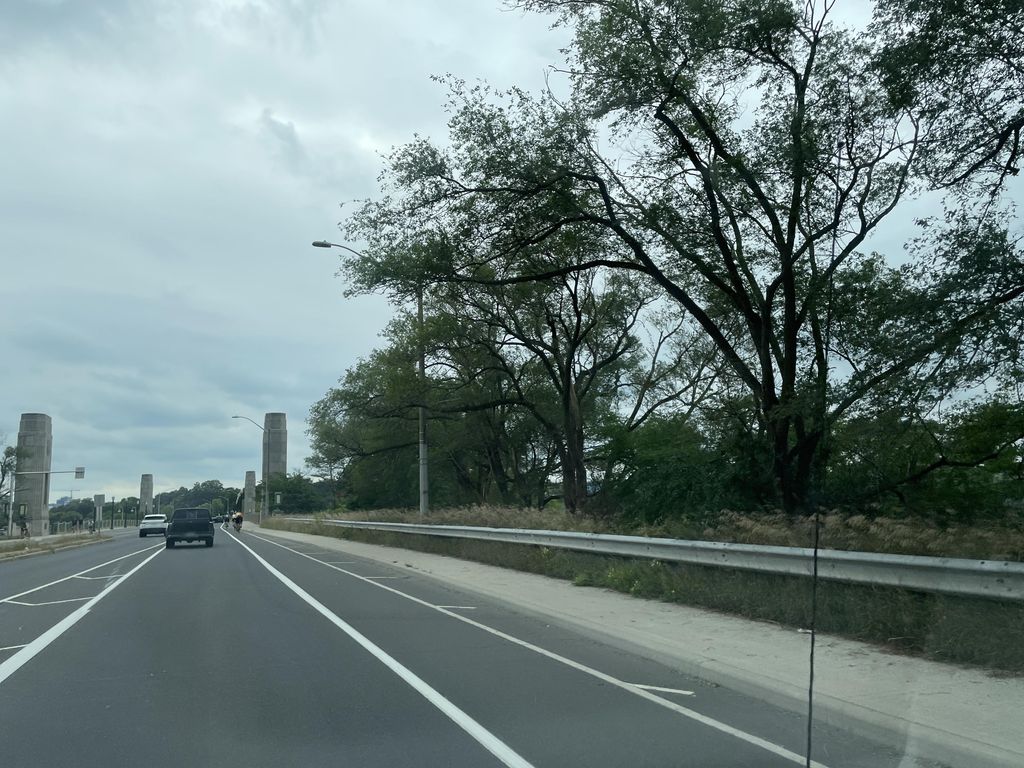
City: hamilton